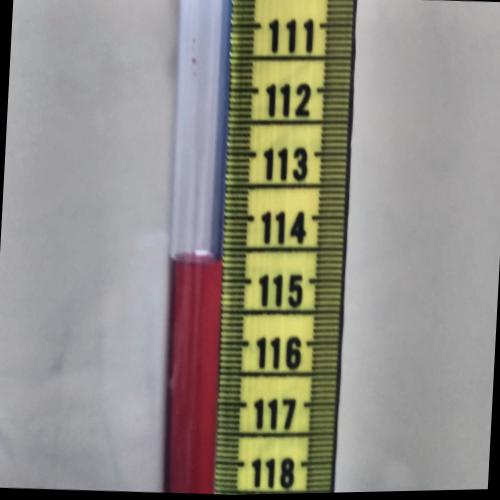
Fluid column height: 114.7 cm